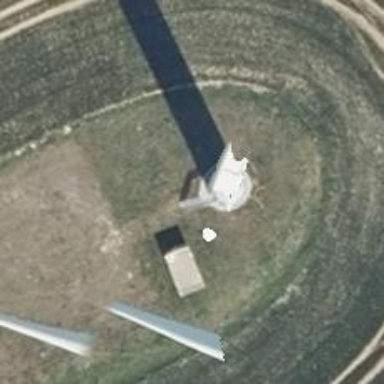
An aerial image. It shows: Wind generator powered by wind turbines of horizontal axis type. It is manufactured by Vestas.